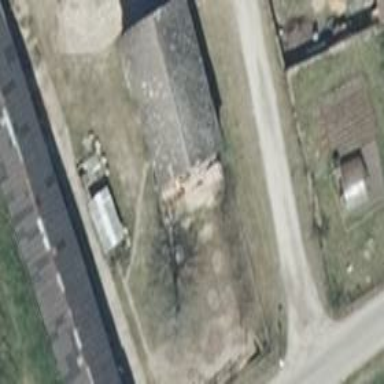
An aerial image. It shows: Flat roof building with grey roof.